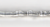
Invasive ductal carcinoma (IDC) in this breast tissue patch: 0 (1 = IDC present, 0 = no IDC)